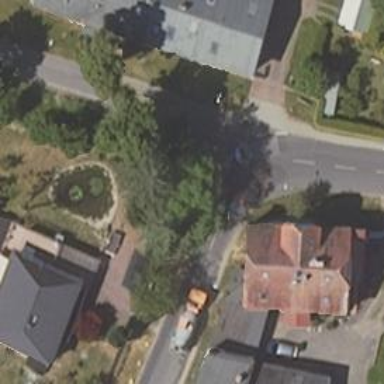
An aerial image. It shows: Residential road.